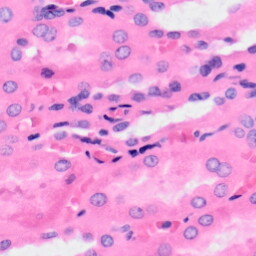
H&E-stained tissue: Kidney